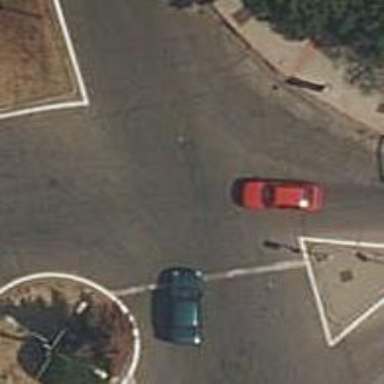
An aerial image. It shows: Asphalt road that is secondary route leading to roundabout.